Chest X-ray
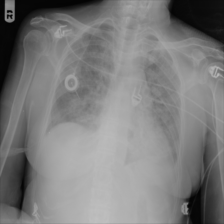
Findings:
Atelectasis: negative
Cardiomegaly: negative
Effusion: negative
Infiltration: negative
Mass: negative
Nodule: negative
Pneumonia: negative
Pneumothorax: negative
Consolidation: negative
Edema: negative
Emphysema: negative
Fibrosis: negative
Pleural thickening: negative
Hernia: negative